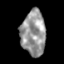
Tissue: skin
Cell type: Epithelial cells
Senescence score: 0.221
Nuclear area (px): 1086
Mean DAPI intensity: 150.567